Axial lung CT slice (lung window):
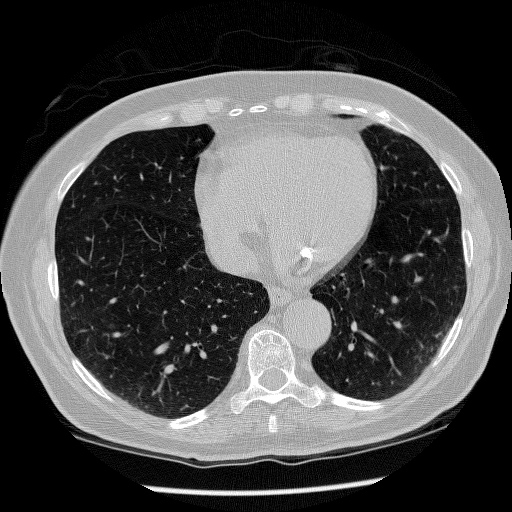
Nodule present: no